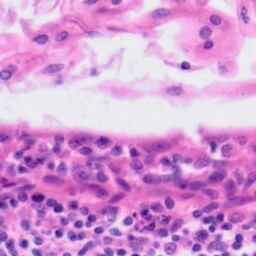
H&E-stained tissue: Tonsil